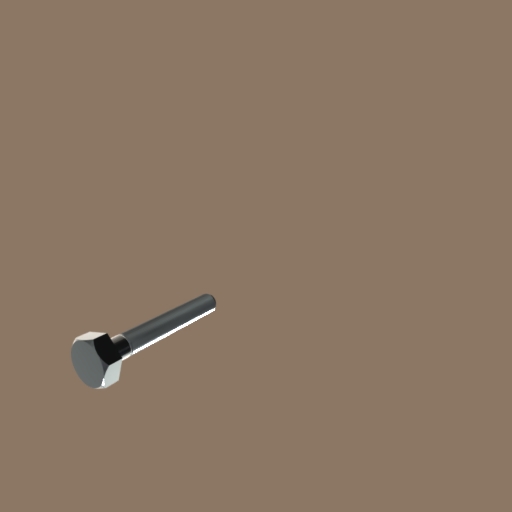
Label: bolt